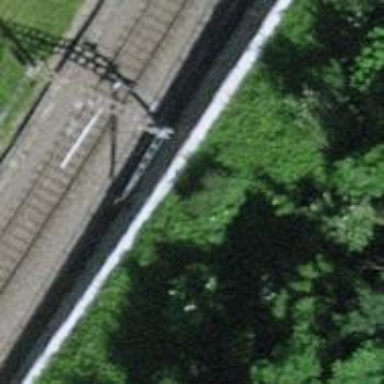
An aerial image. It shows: Retaining wall.